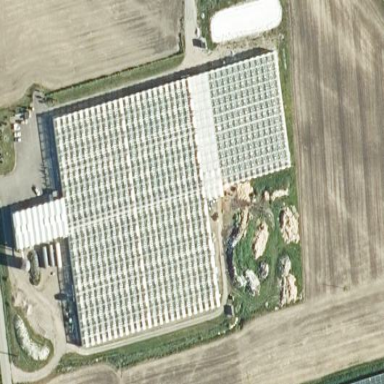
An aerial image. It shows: Greenhouse that serves as greengrocer shop.